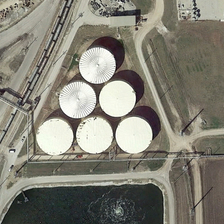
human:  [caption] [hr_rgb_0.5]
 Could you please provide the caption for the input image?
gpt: the shapes of the six storage tanks are similar .

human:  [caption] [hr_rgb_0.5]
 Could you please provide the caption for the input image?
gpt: six tanks are near a pond and some tubes .

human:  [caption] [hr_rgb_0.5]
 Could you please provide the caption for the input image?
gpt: six tanks are near a pond and some tubes .

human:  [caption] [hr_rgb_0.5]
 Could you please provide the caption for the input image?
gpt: the shapes of the six storage tanks are similar .

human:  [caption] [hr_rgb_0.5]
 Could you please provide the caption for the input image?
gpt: six tanks are near a pond and some tubes .